Field crop: maize
Growth stage: 2
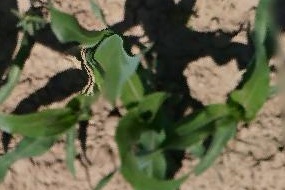
Species: maize